Field crop: tomato
Growth stage: 2
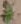
Species: solanum